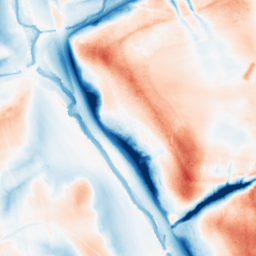
Category: classical
Decomposition family: gaussian_anisotropic
Decomposition parameters: sigma_x: 20
sigma_y: 10
Upsampling method: regularized
Upsampling parameters: scale: 2
lambda_reg: 0.01
Upsampling scale: 2